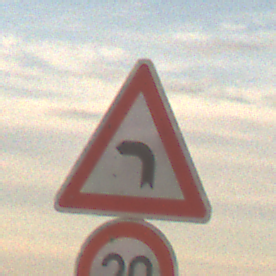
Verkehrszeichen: KurveLinks
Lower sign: Geschwindigkeit20
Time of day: SunriseSunset
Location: Outdoor (Nature)
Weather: PartlyCloudy
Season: NotSpecified
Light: Natural